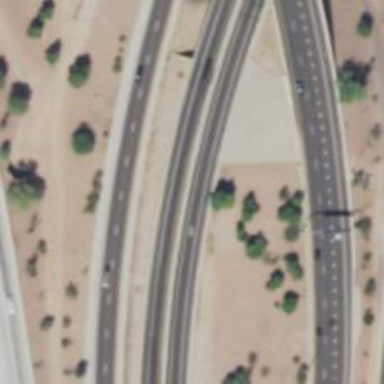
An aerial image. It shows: Asphalt motorway link.